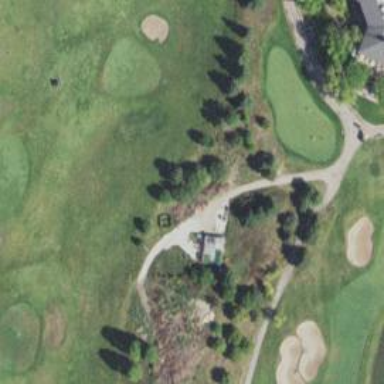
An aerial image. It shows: Footway that doubles as golf path.